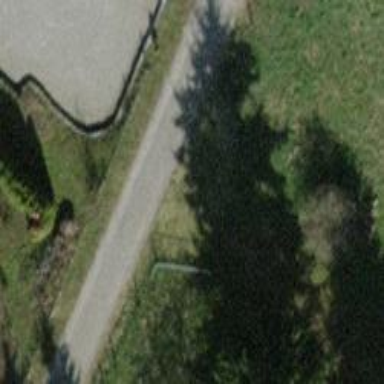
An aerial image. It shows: Gravel residential road.